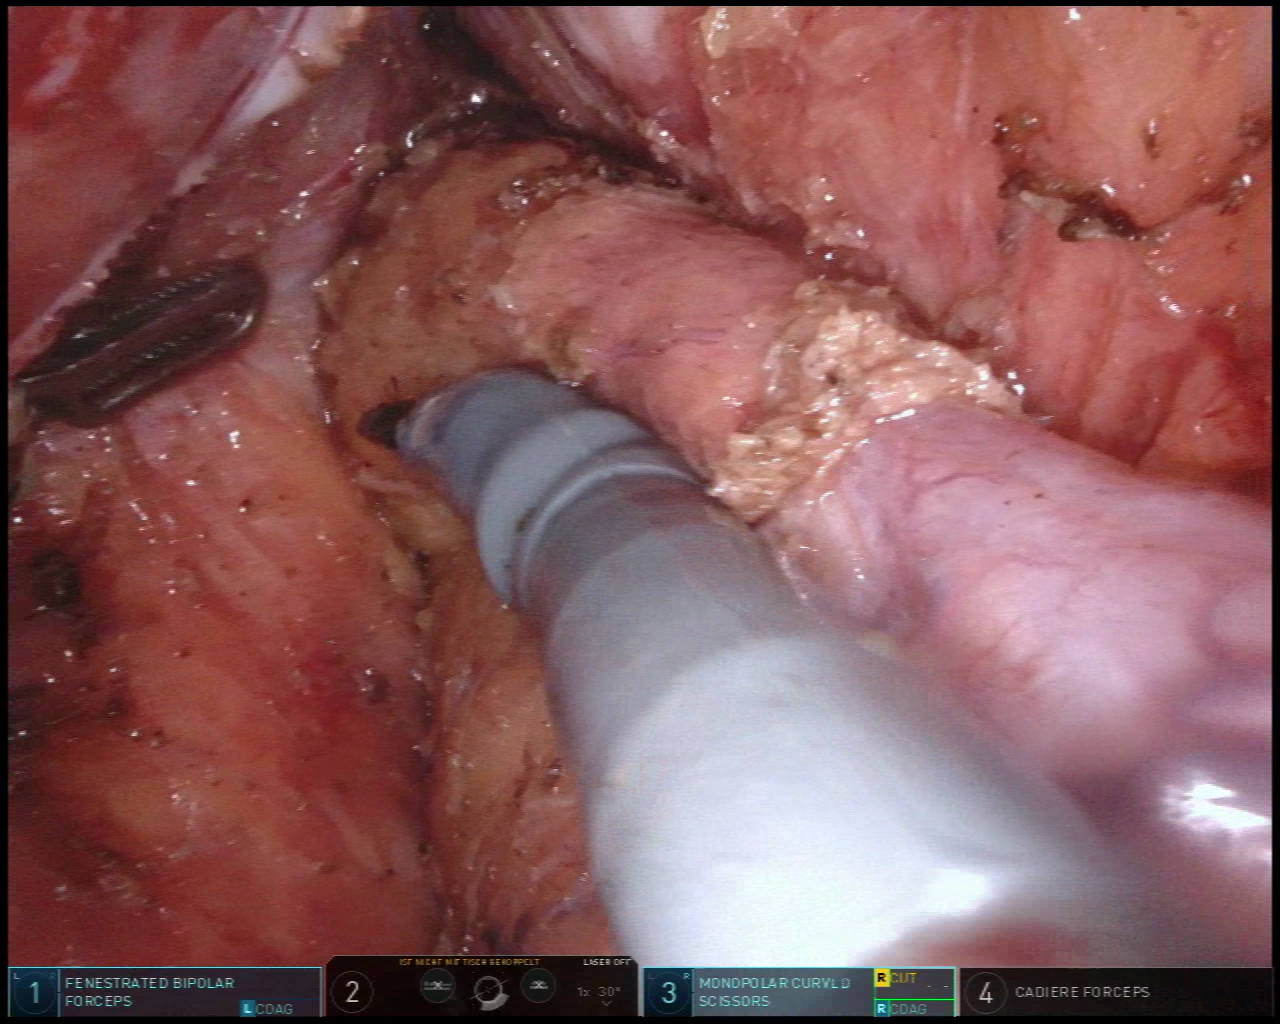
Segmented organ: vesicular_glands
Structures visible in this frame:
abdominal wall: no
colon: no
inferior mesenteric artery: no
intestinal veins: no
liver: no
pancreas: no
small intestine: no
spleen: no
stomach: no
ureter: no
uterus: no
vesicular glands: yes